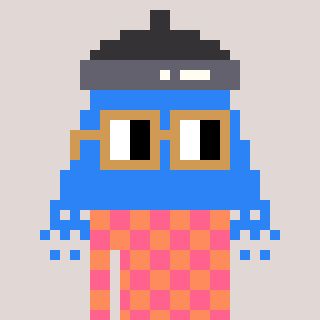
a pixel art character with square brown glasses, a shower-shaped head and a peachy-colored body on a warm background